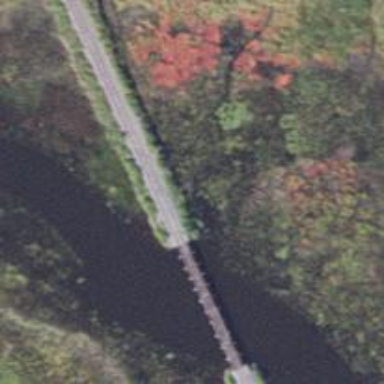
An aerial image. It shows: Bridge over railway line.